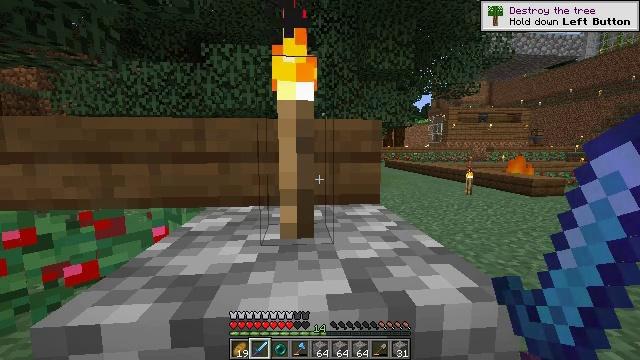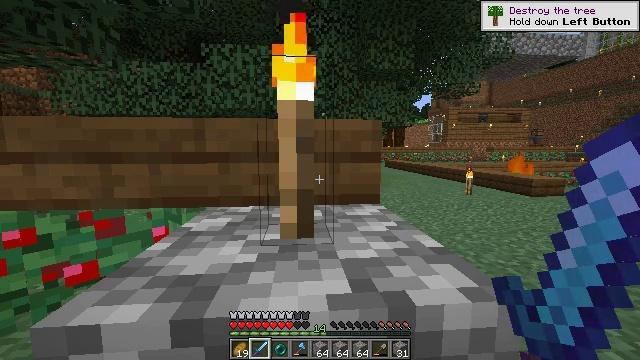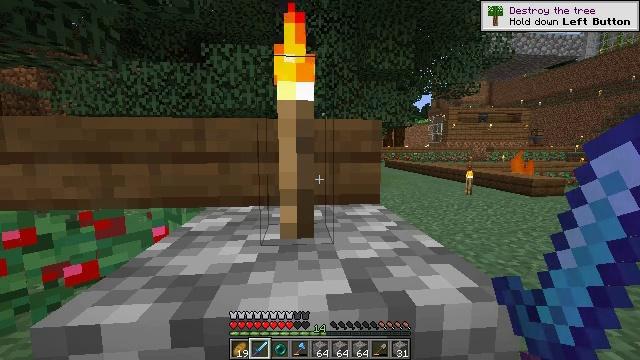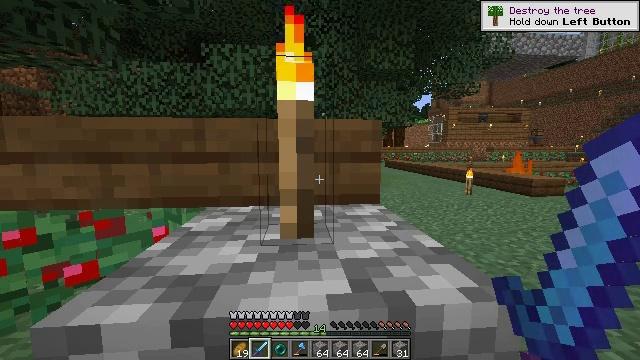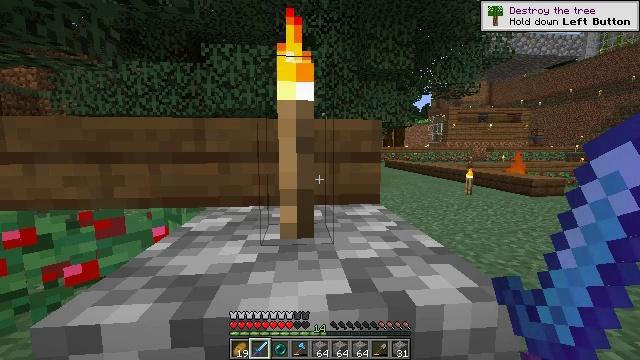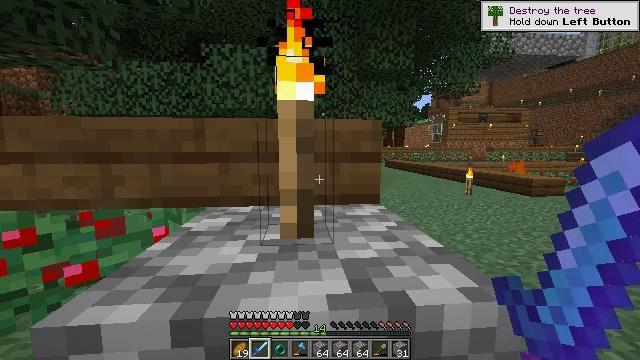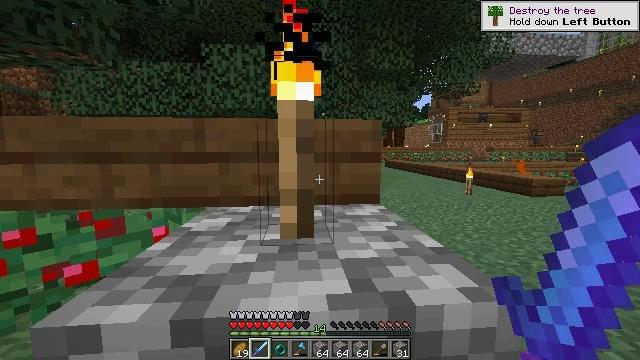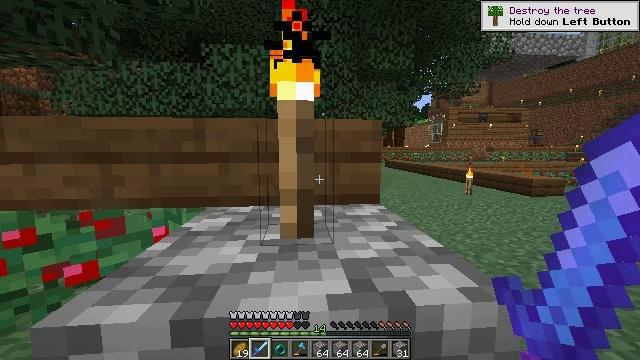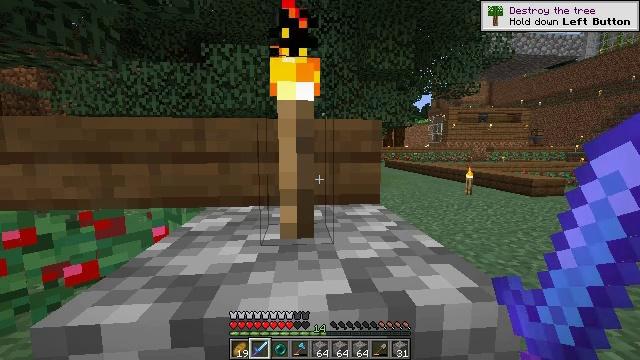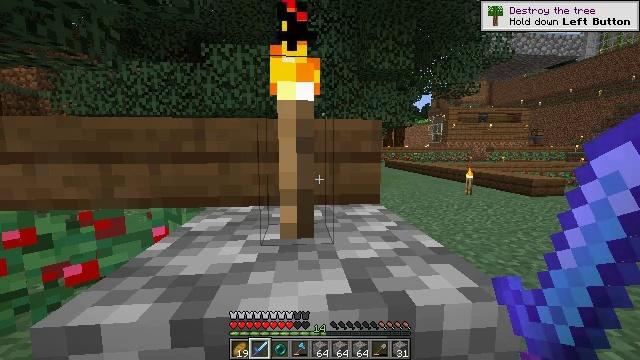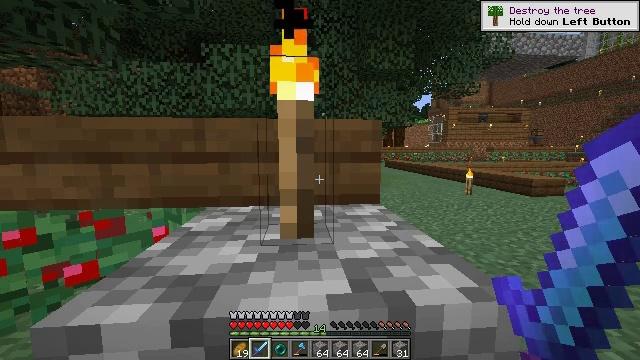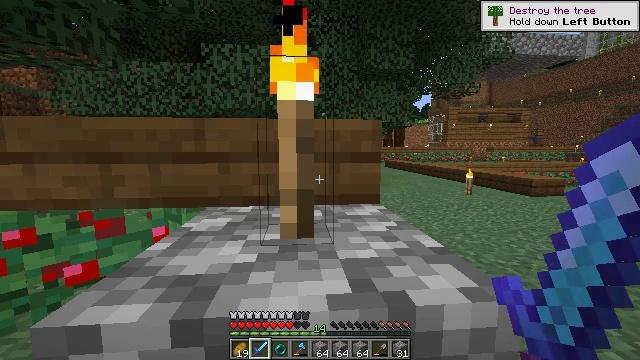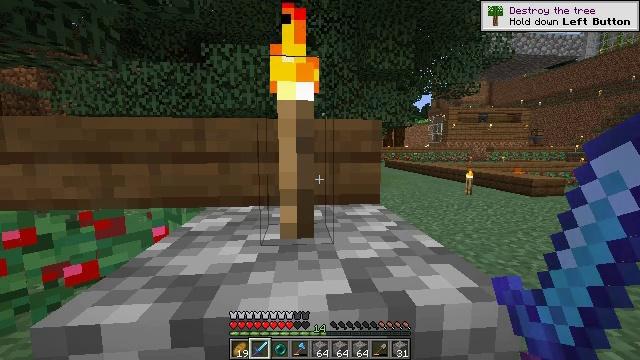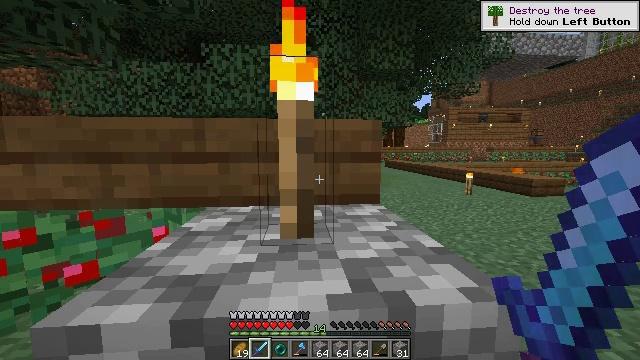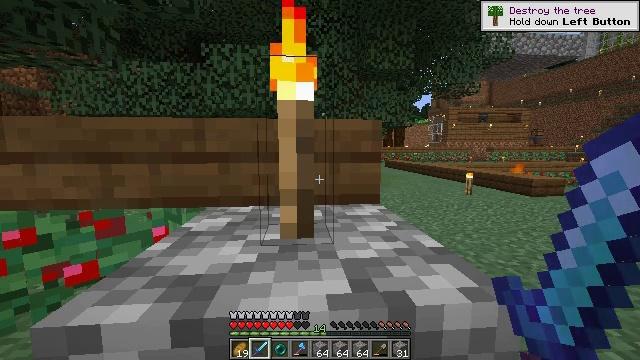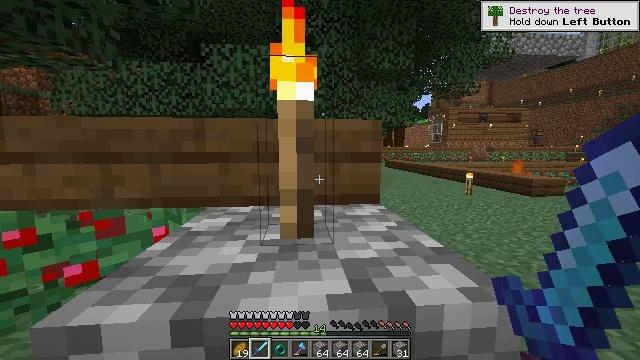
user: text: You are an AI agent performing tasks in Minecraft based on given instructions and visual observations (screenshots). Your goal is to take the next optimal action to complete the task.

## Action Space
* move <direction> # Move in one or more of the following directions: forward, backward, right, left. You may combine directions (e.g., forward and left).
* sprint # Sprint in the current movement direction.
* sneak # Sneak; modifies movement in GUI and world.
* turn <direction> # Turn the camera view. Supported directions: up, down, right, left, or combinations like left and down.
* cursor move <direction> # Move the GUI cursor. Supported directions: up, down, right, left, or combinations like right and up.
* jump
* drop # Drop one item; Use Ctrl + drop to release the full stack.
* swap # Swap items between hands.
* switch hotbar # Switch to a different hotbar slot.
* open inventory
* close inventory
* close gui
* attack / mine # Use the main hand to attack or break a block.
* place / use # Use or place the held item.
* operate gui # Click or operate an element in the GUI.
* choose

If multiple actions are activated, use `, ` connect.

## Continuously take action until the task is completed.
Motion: motion action
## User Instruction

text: Gather the torch from its position.
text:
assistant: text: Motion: no_op
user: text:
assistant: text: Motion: no_op
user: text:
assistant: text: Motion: no_op
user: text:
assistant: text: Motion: no_op
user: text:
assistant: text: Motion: no_op
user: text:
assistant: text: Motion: no_op
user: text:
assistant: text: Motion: no_op
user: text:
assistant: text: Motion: no_op
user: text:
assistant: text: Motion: no_op
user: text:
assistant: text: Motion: no_op
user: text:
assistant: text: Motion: no_op
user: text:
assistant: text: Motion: no_op
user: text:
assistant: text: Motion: no_op
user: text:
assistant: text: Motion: no_op
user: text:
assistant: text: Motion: no_op
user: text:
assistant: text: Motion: no_op
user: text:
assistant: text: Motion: no_op
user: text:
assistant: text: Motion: no_op
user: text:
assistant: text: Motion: no_op
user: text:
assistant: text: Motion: no_op
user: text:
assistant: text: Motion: no_op
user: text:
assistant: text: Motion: no_op
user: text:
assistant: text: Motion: no_op
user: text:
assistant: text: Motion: no_op
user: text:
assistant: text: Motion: no_op
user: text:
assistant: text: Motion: no_op
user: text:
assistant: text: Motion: no_op
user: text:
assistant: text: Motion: no_op
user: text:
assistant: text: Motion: no_op
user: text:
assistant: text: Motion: no_op